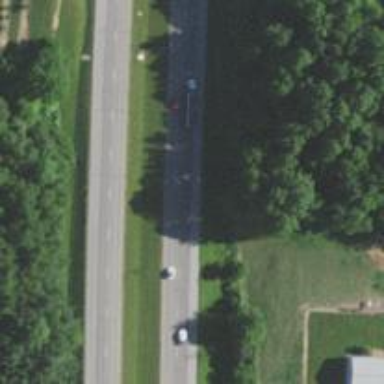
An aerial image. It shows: Asphalt trunk highway which is also expressway.